Field crop: maize
Growth stage: 1
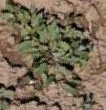
Species: convolvulus